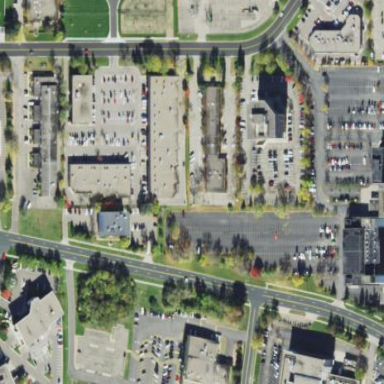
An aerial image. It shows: Commercial area.